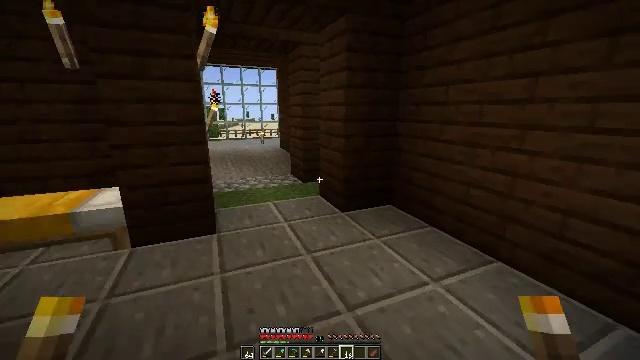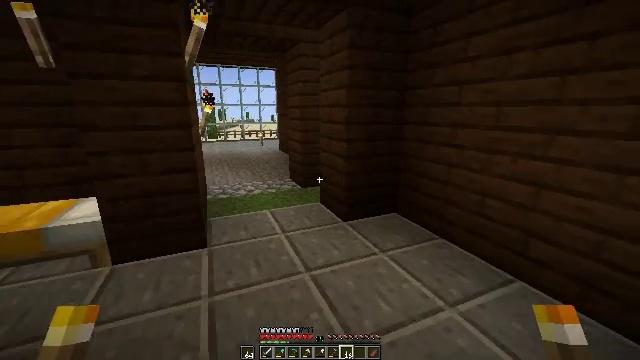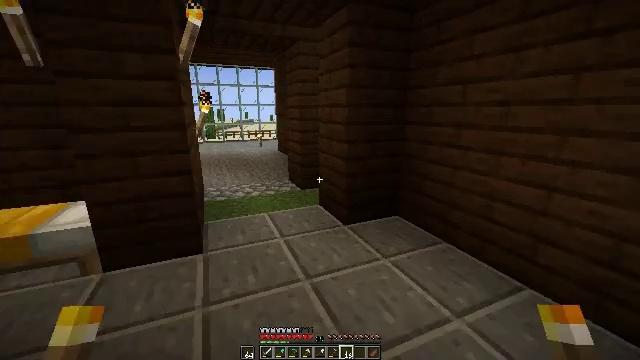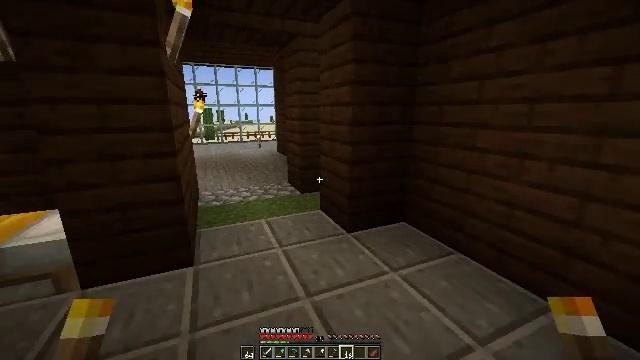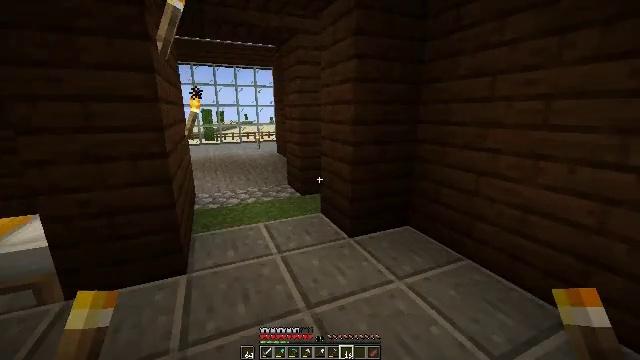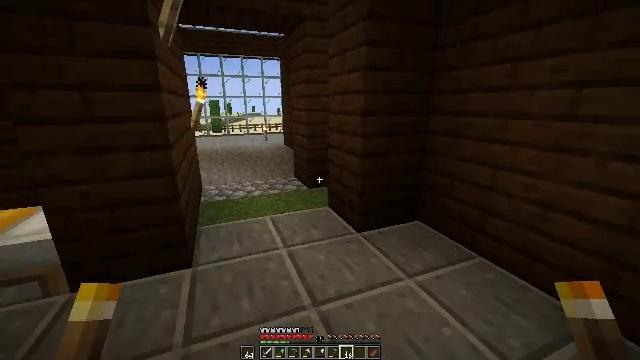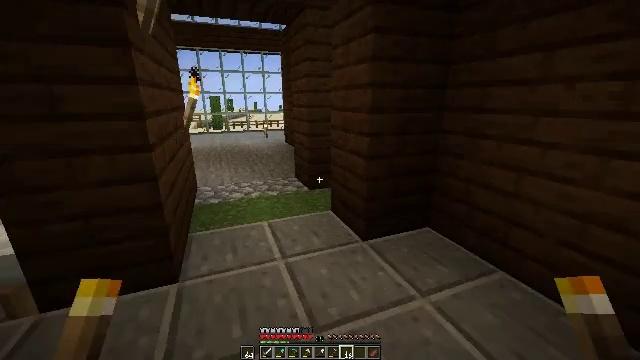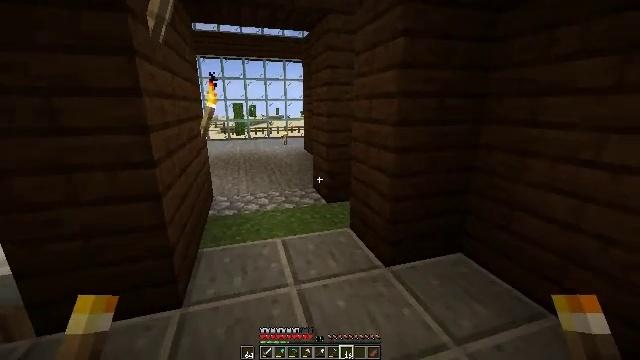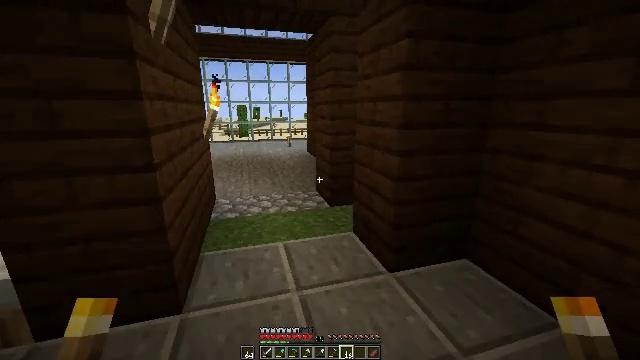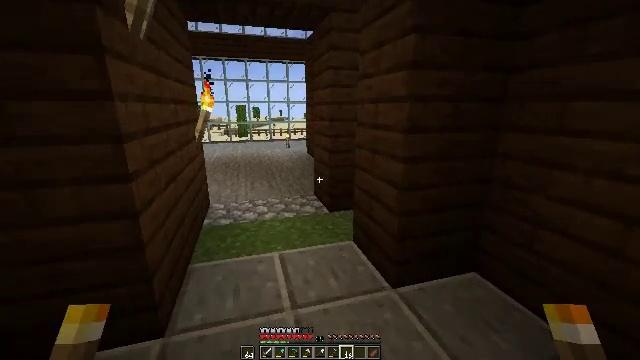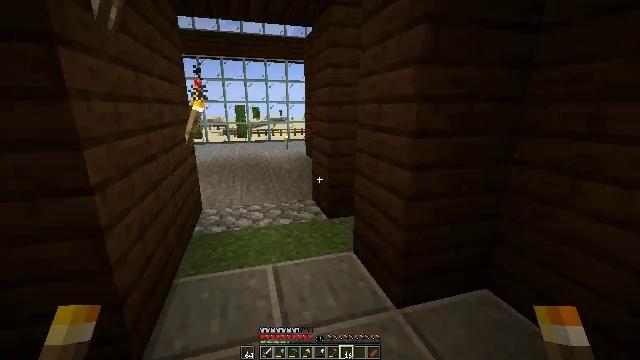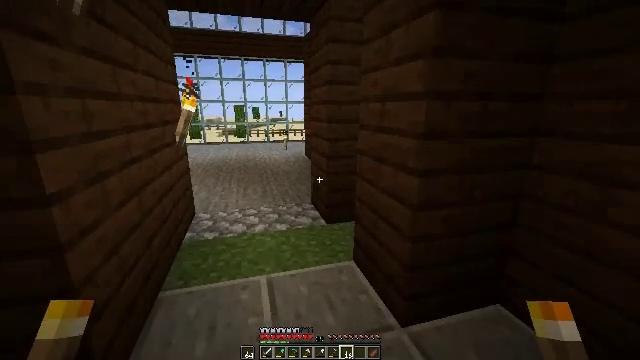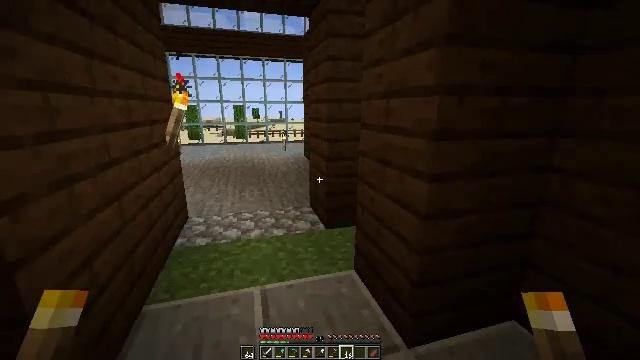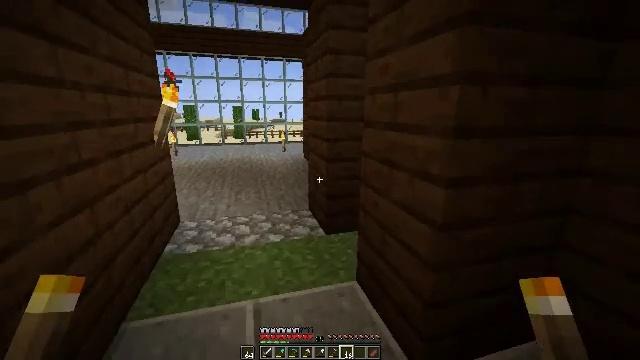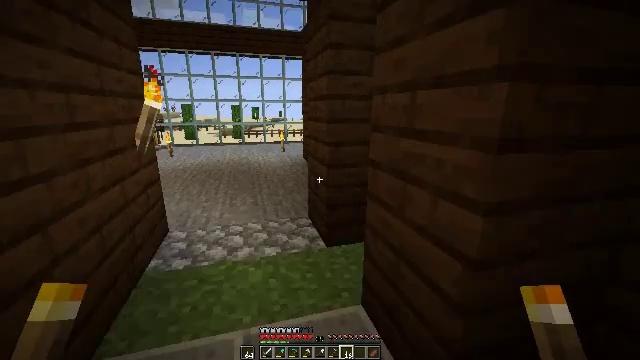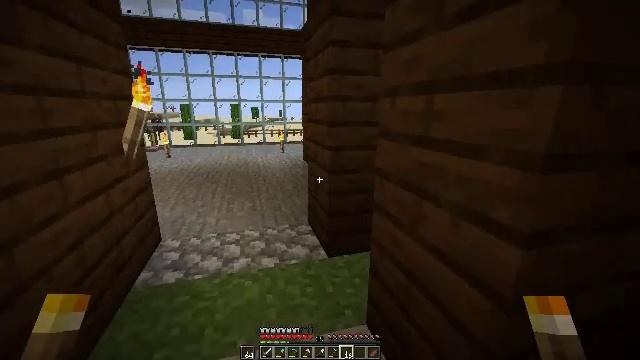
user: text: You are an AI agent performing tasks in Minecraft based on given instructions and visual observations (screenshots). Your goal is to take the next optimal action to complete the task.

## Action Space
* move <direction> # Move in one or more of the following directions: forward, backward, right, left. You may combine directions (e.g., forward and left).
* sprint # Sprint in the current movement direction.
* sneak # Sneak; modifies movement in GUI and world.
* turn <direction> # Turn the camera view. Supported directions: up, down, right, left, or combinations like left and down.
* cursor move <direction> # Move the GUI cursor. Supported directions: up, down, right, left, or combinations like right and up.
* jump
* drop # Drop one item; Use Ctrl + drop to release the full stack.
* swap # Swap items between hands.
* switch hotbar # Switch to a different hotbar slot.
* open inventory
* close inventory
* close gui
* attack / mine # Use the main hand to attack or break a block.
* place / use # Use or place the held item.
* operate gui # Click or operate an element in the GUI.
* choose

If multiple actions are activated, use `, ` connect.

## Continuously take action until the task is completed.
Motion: motion action
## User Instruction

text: Use stone to craft a stone button.
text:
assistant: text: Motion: move forward
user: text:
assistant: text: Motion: move forward
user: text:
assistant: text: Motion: move forward
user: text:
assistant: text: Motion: move forward
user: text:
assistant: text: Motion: move forward, turn left and down
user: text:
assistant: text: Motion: move forward
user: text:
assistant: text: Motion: move forward, turn left and up
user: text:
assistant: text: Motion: move forward
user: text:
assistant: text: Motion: move forward
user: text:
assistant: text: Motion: move forward
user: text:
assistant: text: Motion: move forward
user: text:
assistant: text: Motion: move forward
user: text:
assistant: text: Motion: move forward
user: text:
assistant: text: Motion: move forward
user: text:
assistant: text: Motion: move forward
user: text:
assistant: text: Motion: move forward
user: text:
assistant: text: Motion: move forward
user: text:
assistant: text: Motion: move forward
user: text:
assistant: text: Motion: move forward
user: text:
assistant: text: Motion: move forward
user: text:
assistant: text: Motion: move forward
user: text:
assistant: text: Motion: move forward, turn right and down
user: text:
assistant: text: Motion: move forward, turn right and down
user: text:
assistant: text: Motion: move forward, turn right and down
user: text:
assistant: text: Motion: move forward, turn right
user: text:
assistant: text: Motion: move forward, turn right and up
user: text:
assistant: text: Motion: move forward, turn right and up
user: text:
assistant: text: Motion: move forward, turn right and up
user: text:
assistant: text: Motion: move forward
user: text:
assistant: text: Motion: move forward, turn left